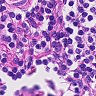
Metastatic tissue present: no